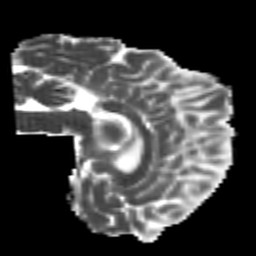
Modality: MD
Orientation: sagittal
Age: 22
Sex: male
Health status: healthy
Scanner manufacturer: philips
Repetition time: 7.384 s
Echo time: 0.08599 s